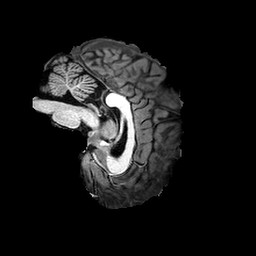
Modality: T1w
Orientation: sagittal